Field crop: maize
Growth stage: 2
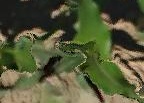
Species: maize